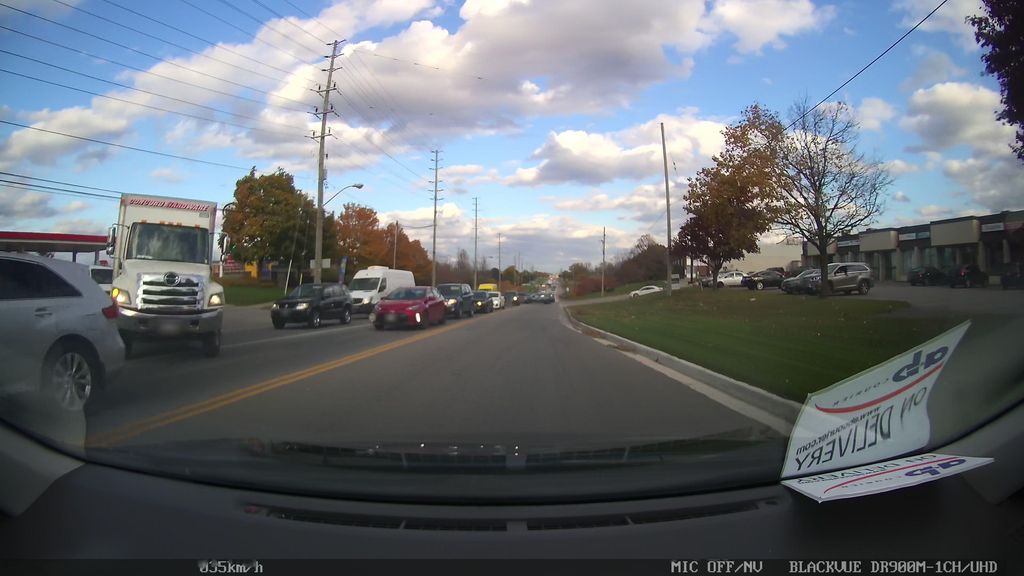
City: toronto